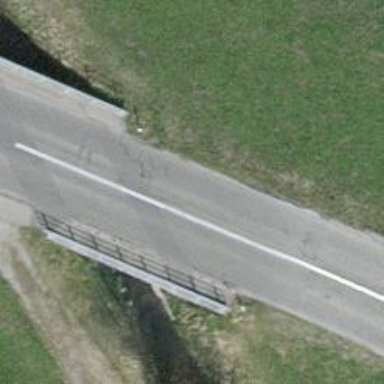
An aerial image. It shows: Tertiary road passing over bridge.